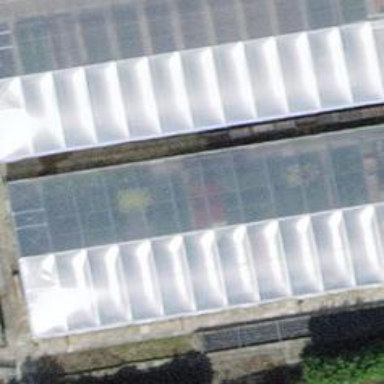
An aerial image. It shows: Greenhouse.